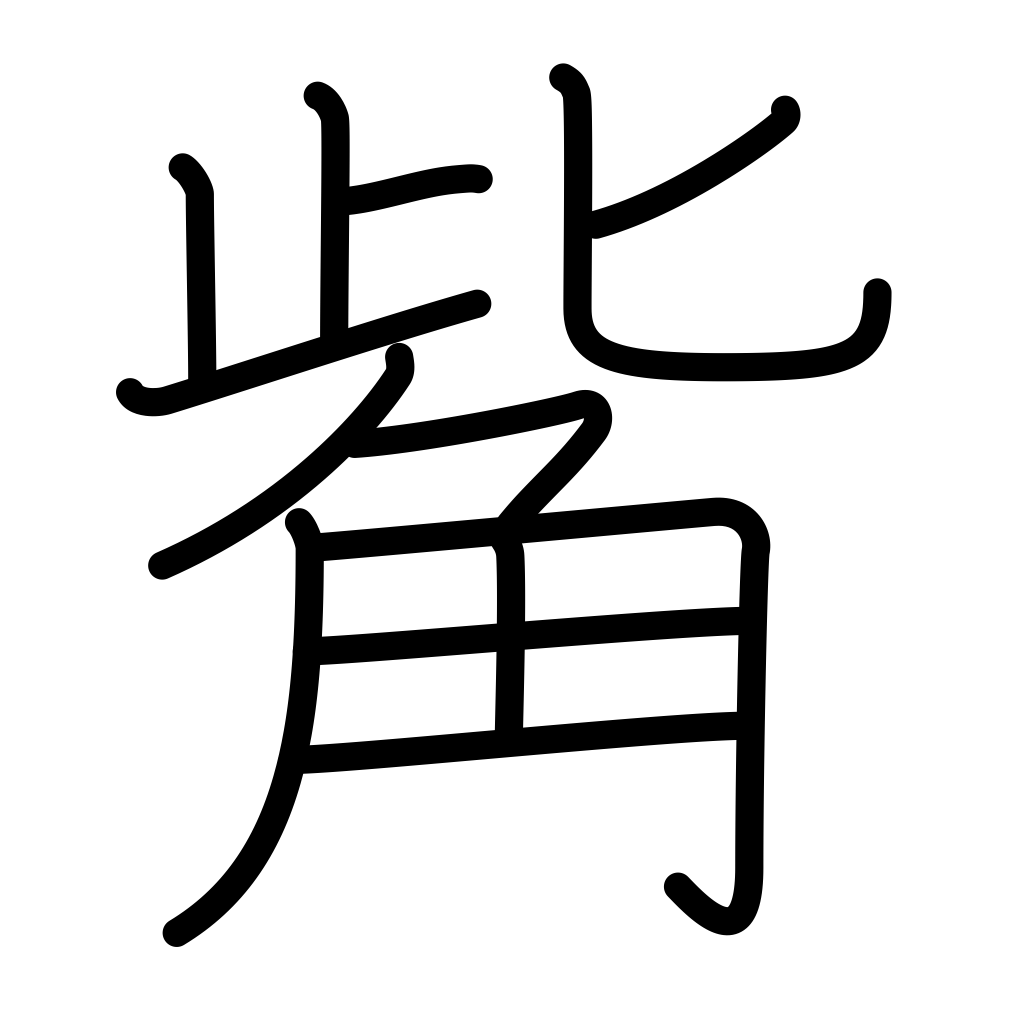
Meaning: beak, bill